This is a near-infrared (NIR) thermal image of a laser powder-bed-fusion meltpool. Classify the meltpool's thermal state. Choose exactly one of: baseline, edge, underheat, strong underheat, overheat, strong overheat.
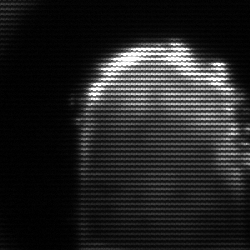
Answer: baseline